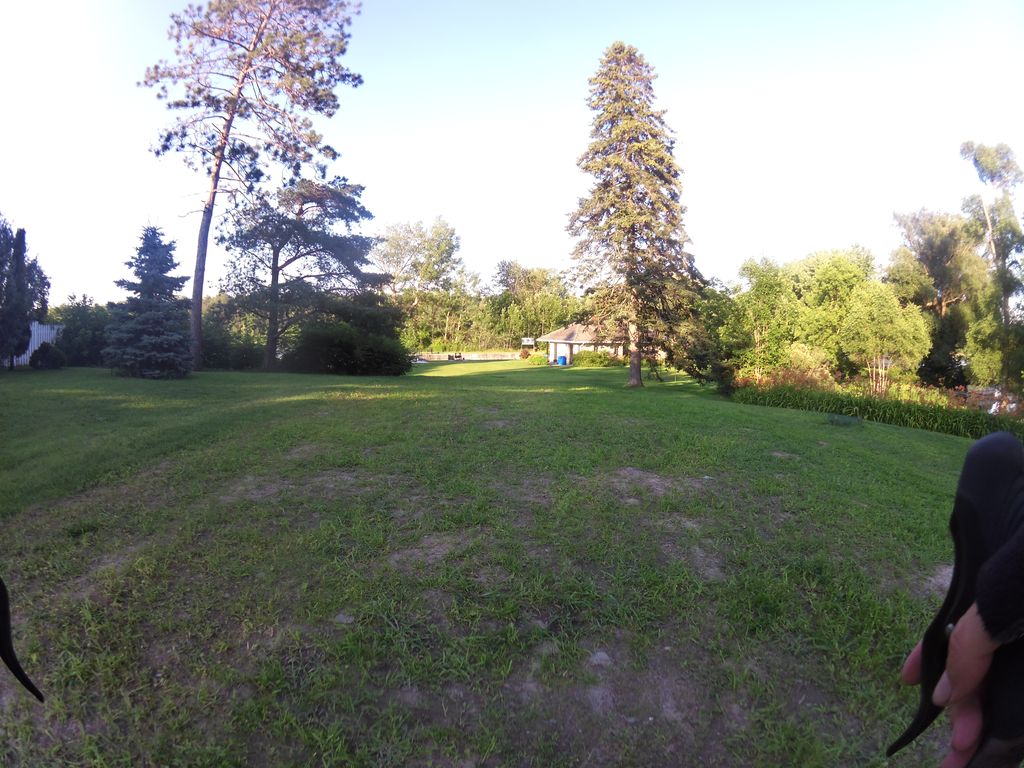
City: ottawa-gatineau